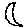
Label: moon